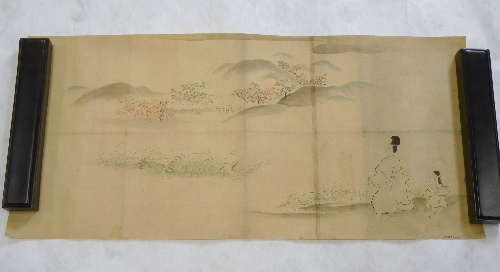
Date: early 19th century
Object type: Drawing
Classification: Paintings
Medium: On paper
Culture: Japan
Period: Edo period (1615–1868)
Dimensions: Image: 11 3/4 × 25 1/4 in. (29.8 × 64.1 cm)
Department: Asian Art
Credit line: Gift of John Achelis, 1907
Accession year: 1907
Repository: Metropolitan Museum of Art, New York, NY
Tags: Trees|Human Figures